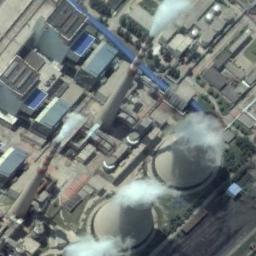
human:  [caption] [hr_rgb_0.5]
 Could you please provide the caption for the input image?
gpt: There are four thermal power stations, and two of them on the left are emitting smoke .

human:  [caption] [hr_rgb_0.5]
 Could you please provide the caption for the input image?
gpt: The thermal power station is next to some buildings with white mist above .

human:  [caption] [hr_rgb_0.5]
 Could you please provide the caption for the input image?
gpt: Many buildings of different shapes and sizes are beside the thermal power station .

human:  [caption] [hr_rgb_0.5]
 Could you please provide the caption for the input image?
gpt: There are large buildings in the thermal power station, there are two cooling towers that are steaming, and two smoke chimneys .

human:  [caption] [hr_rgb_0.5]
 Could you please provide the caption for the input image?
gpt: There are many buildings and several chimneys on the thermal power station .